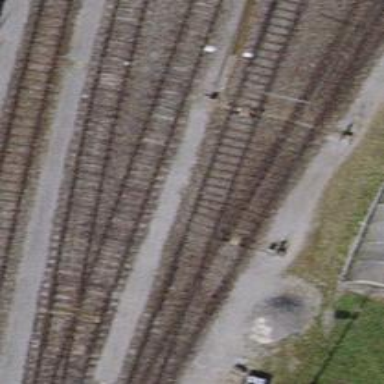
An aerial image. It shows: Railway switch.